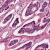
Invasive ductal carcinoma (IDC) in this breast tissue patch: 1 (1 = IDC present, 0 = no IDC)